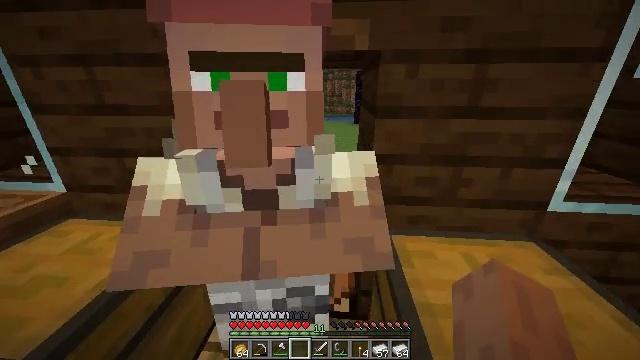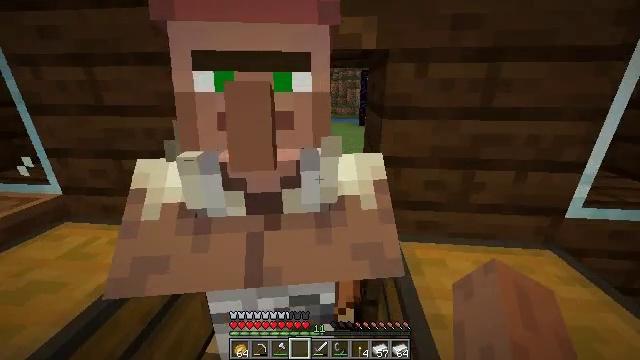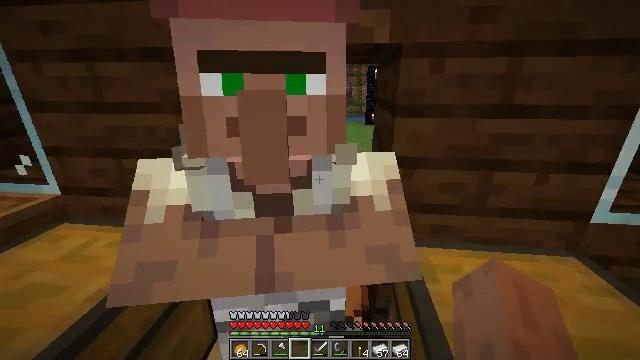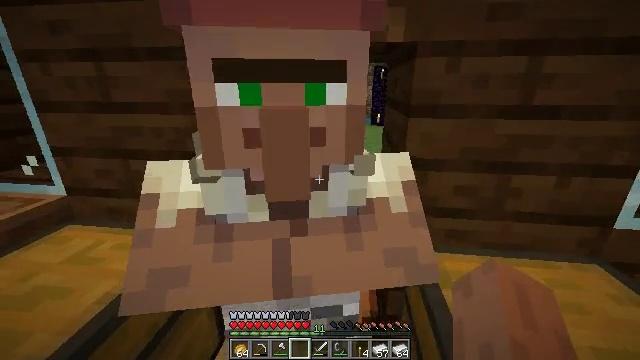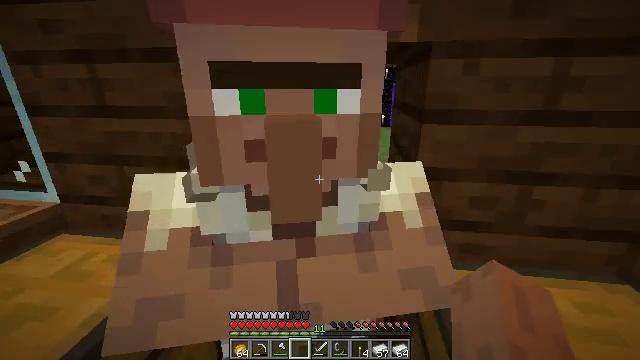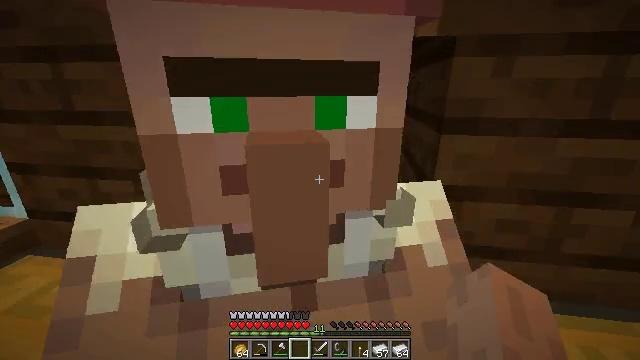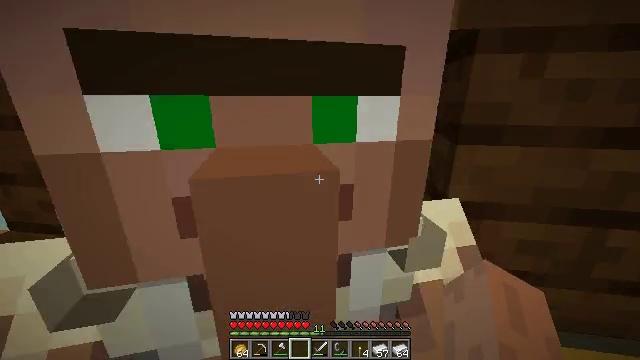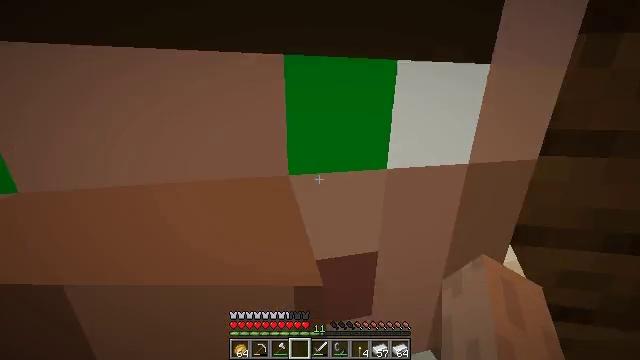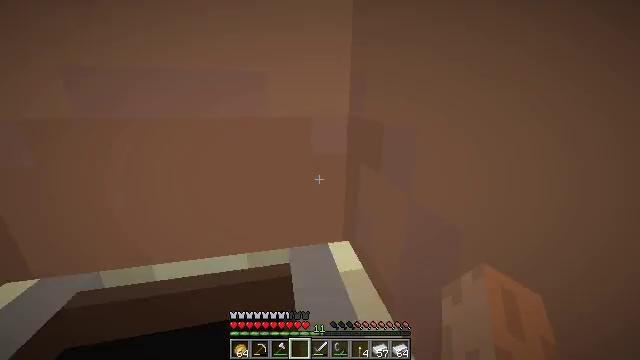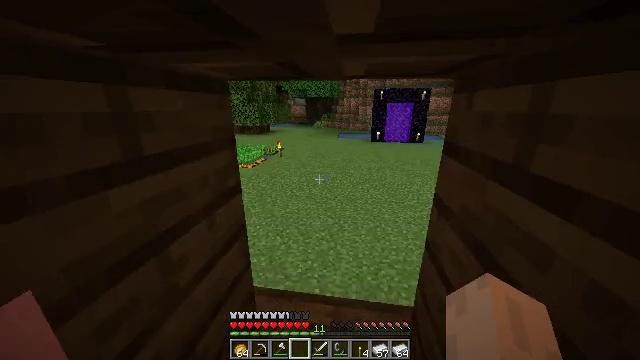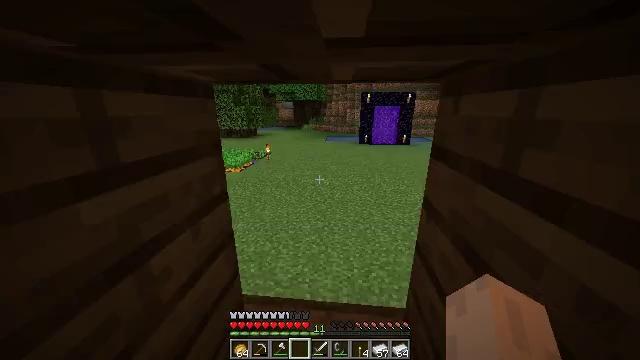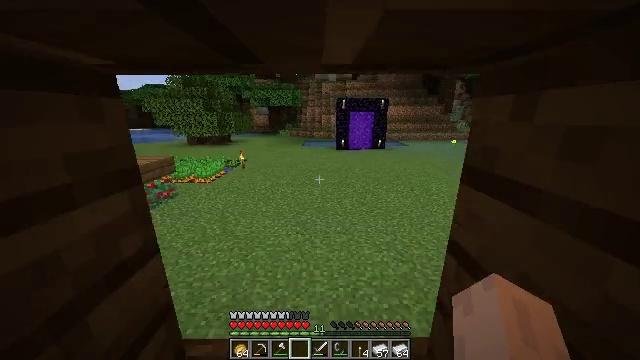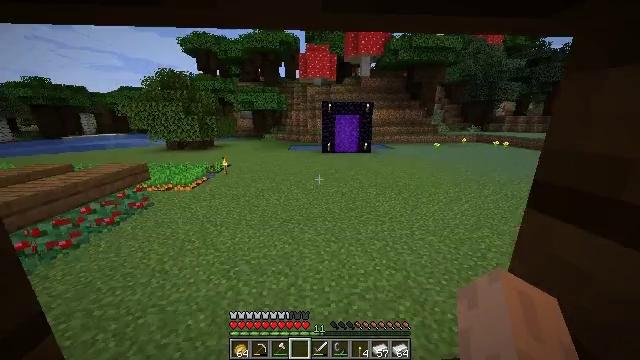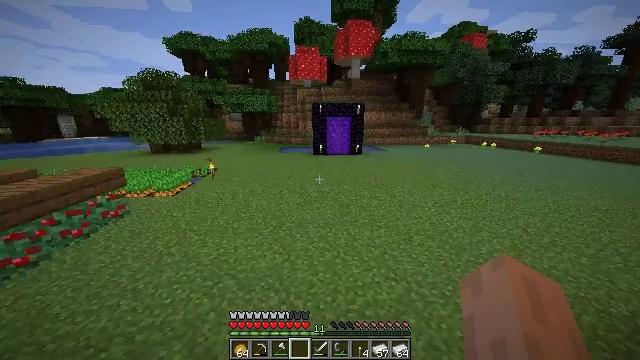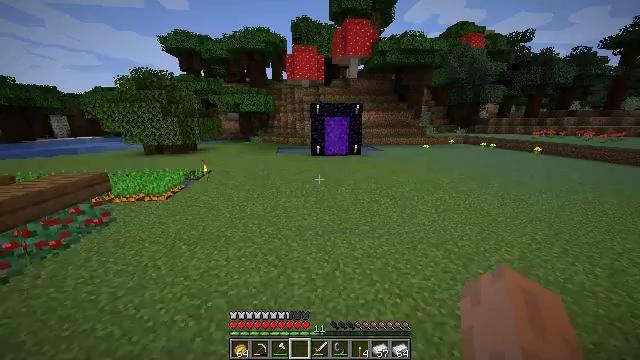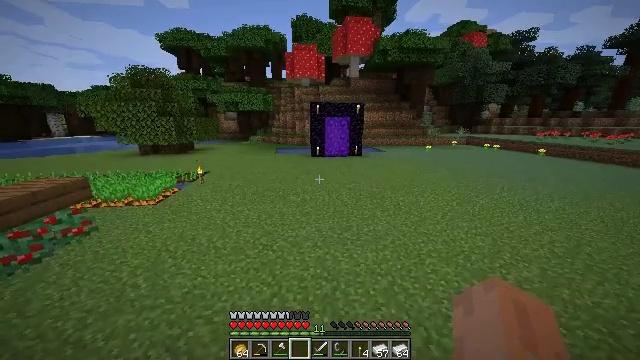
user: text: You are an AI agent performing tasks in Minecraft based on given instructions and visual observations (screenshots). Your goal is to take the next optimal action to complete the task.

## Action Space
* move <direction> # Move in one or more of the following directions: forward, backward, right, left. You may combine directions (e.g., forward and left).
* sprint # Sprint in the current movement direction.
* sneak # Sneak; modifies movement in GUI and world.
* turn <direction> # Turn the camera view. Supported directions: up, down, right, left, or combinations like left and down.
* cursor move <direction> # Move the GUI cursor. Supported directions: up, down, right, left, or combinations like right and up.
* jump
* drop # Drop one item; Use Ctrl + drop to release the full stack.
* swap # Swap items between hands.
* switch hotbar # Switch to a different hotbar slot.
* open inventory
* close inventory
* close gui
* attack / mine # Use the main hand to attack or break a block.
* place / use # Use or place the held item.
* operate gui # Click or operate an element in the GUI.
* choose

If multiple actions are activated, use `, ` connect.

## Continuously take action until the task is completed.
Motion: motion action
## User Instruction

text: Gather dirt.
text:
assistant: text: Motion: move forward, sprint
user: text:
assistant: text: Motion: move forward, sprint
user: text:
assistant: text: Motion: move forward
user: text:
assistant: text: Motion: move forward, sprint
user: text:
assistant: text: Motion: move forward, sprint
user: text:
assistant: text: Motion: move forward, sprint
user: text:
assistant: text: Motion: move forward, sprint
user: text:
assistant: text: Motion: move forward
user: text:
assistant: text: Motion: move forward
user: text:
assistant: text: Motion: move forward, sprint, turn right
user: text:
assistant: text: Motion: move forward, sprint, turn right and up
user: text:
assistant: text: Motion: move forward, sprint, turn right
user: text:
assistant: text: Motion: move forward, turn right
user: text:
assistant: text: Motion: move forward
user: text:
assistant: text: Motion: move forward, sprint
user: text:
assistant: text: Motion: move forward, sprint
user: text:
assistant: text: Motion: move forward, sprint
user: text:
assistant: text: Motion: move forward, sprint
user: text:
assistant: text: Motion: move forward
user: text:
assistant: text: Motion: move forward
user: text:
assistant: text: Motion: move forward, sprint
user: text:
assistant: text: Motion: move forward, sprint, turn right
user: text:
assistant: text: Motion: move forward, sprint
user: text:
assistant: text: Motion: move forward, sprint
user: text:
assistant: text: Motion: move forward, sprint
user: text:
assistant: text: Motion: move forward, turn right
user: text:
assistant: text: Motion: move forward, turn right, jump
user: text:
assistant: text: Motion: move forward, jump
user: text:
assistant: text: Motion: move forward, jump
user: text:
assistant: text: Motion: move forward, jump